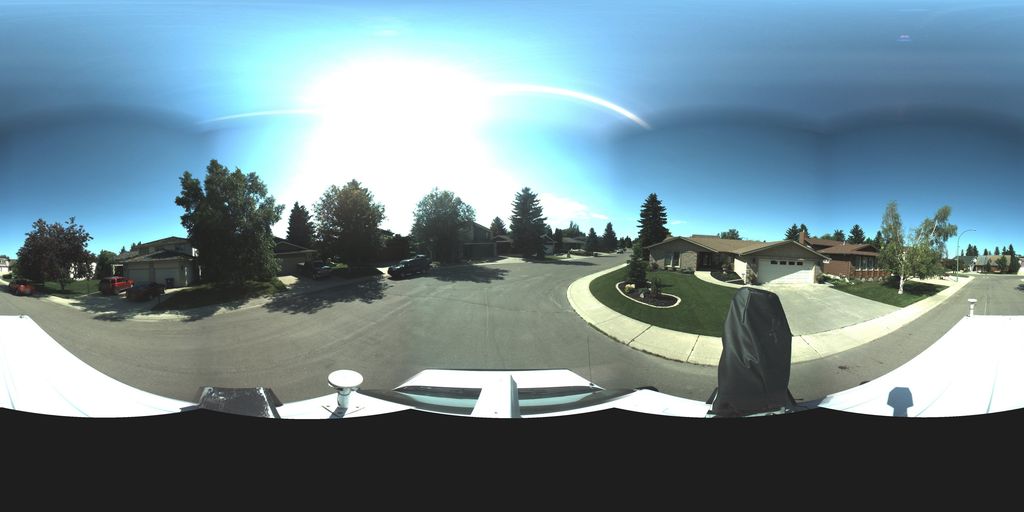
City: saskatoon